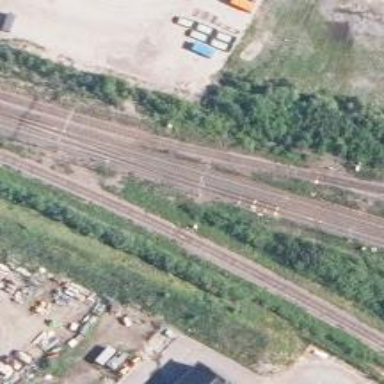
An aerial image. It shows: Railway track of B1 class.